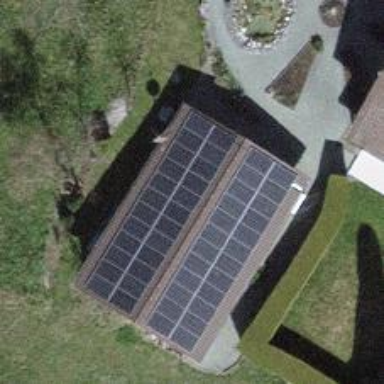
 consisting of solar photovoltaic panels."